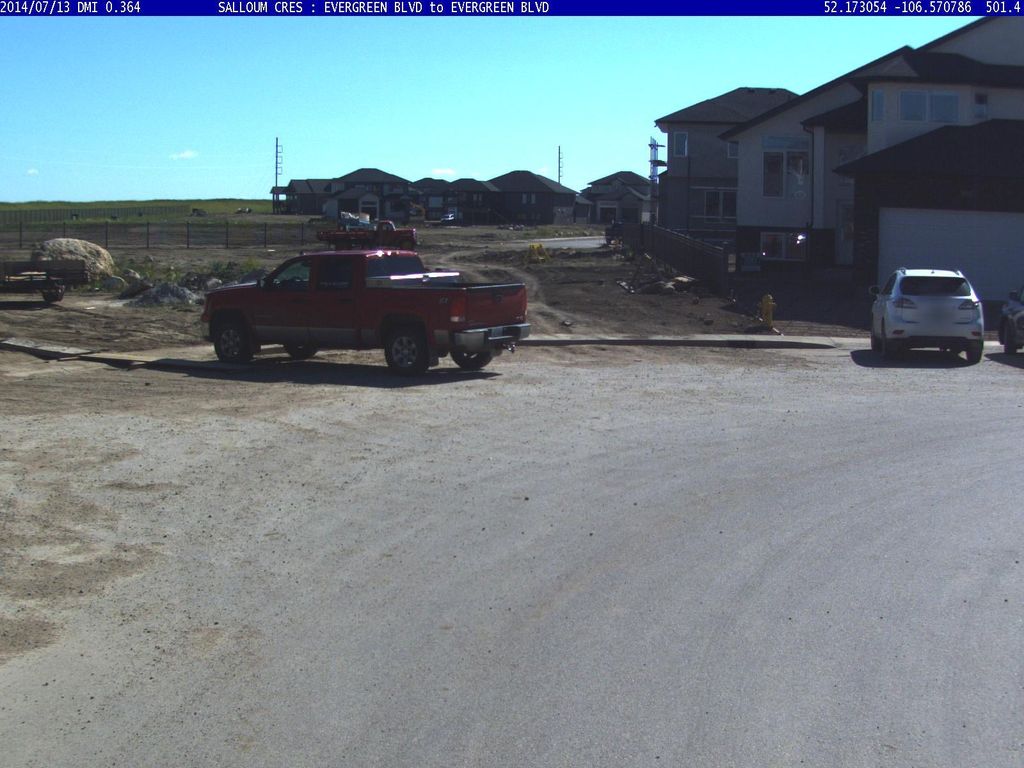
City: saskatoon